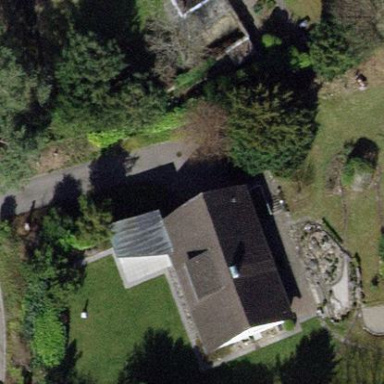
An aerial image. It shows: Detached building with gabled roof.